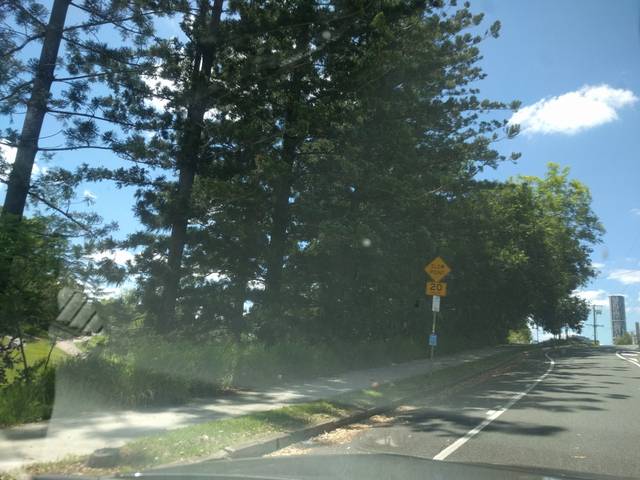
Region: Australia
Coordinates: -27.455, 153.016